Question: In Inno Setup, I am trying to change the color of the setup to white. The problem is that when I try to do it by the Unicode version of installer, in the , I am getting grey section (screenshot is below). The important part is that when I move to next screen and comes back to that screen again, that grey section is gone.

I am using following code, based on <URL>.
'''
procedure CurPageChanged(CurPageID: Integer);
begin
case CurPageID of
wpWelcome: WizardForm.Color := WizardForm.WelcomePage.Color;
wpFinished: WizardForm.Color := WizardForm.FinishedPage.Color;
wpLicense: WizardForm.InnerPage.Color := clWhite;
wpSelectDir: WizardForm.InnerPage.Color := clWhite;
wpSelectTasks: WizardForm.TasksList.Color := clWhite;
wpReady: WizardForm.ReadyMemo.Color := clWhite
else
WizardForm.Color := clWhite;
end;
end;
'''
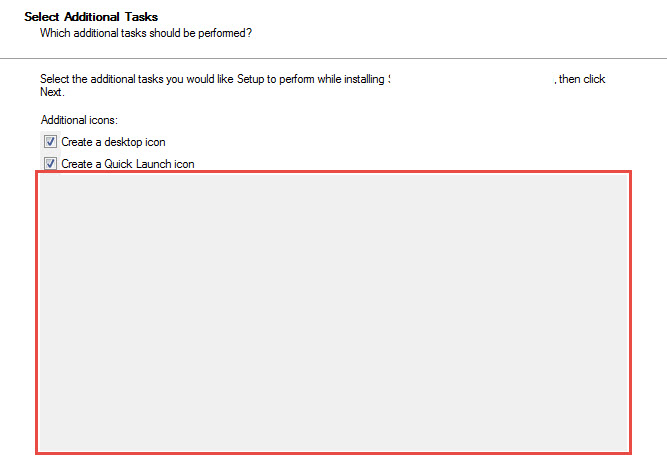
Answer: It seems that the checklist box does not repaint completely, when the color changes.
But actually your code is too complicated (and actually not even correct). You can set the color of all components directly in <URL>, instead of 'CurPageChanged'. This way, the list box has the correct color, when painted for the first time already.
'''
procedure InitializeWizard();
begin
WizardForm.Color := clWhite;
WizardForm.InnerPage.Color := WizardForm.Color;
WizardForm.TasksList.Color := WizardForm.Color;
WizardForm.ReadyMemo.Color := WizardForm.Color;
end;
'''
<URL>
---
Note that Inno Setup 6 has modern wizard style:
'''
[Setup]
WizardStyle=modern
'''
It looks like this:
<URL>